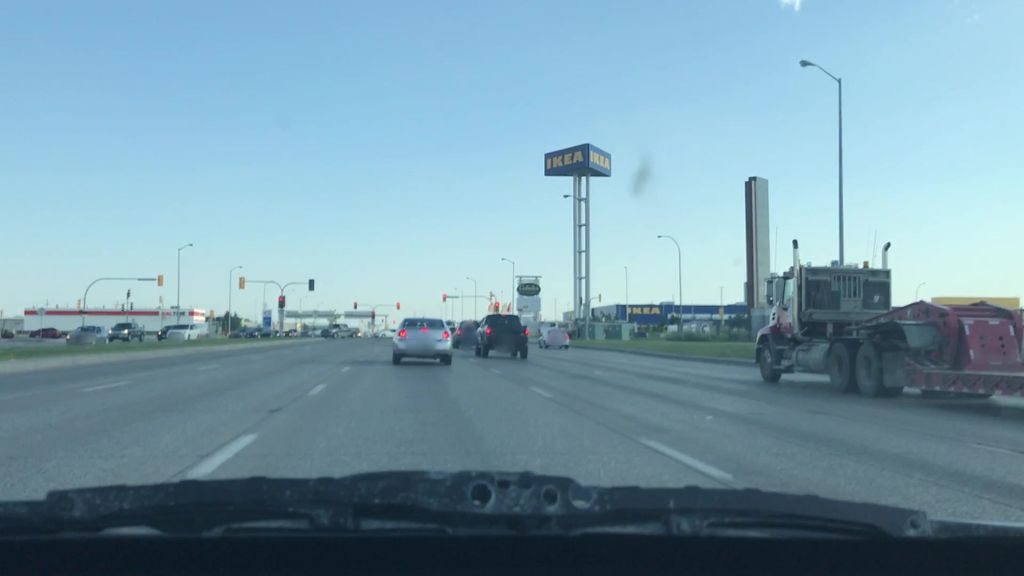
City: winnipeg